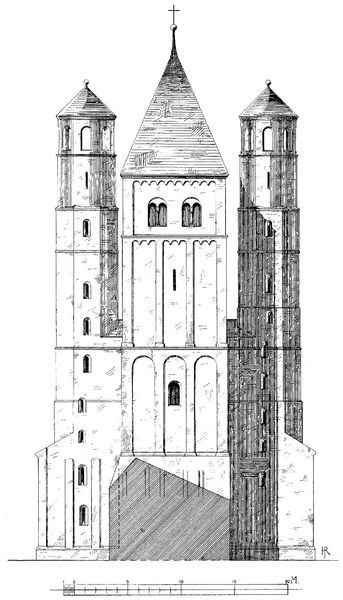
Titel: St. Maria im Kapitol in Köln
Standort: Köln, St. Maria im Kapitol (EU - D - NRW)
Schlagwörter: schatten, weiß, fenster, grau, licht, schwarz, skizze, zeichnung, dach, architektur, kirche, drei, front, rund, turm, bogen, fassade, zwei, schattierung, kuppel, bögen, burg, eckig, kreuz, türme, fenstr, schnitt, radierung, kugel, entwurf, christlich, plan, massstab, bauplan, romanisch, bauskizze, westwerk, vierteilung, biphorium, arichtektur, 3, graundriss, schwarten